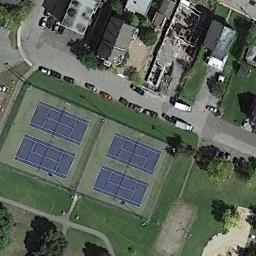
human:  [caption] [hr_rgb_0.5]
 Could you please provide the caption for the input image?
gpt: There is a road distance between the tennis court on the lawn and the residential area .

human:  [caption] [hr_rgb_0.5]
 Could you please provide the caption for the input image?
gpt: There is a swimming pool next to the tennis court .

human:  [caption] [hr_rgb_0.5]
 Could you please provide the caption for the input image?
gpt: Many cars are near the tennis courts .

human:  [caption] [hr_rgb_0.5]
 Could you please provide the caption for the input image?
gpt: The tennis court is on the grass next to some buildings and trees .

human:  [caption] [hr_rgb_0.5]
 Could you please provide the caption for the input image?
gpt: The tennis courts are on a green meadow beside some buildings .